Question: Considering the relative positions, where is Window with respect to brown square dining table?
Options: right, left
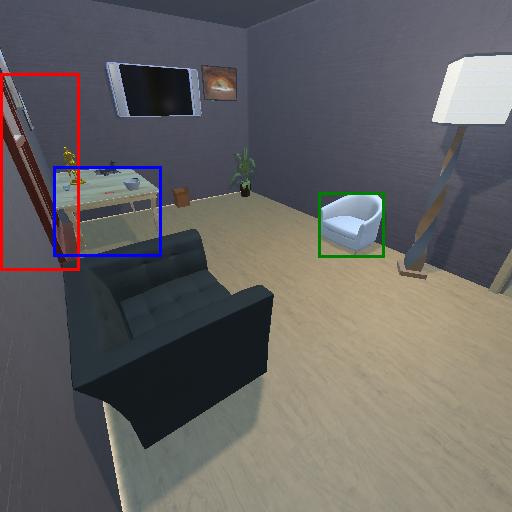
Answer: right